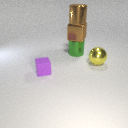
large brown metal cube below large brown metal cylinder